Question: I have created a form using form region which takes user input using VSTO outlook C#.
The button which opens this form is located near Message button as shown in the image :

I want this button in my custom ribbon (eg. MY DESK -> Service Desk) that I already developed
Is it possible to move this button to the ribbon that I want?
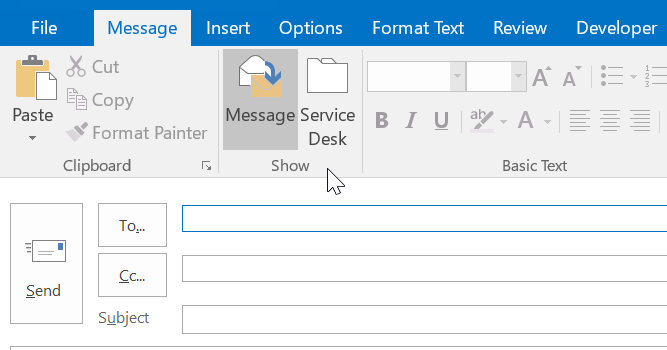
Answer: Thank you @Eugene, your answer gave me hint to solve my problem
First I open new mail with code :
'''
Application oApp = Globals.ThisAddIn.Application;
NameSpace oNs = oApp.GetNamespace("MAPI");
MAPIFolder oInbox = oNs.GetDefaultFolder(OlDefaultFolders.olFolderInbox);
Items oItems = oInbox.Items;
MailItem oForm = oItems.Add("IPM.Note");
oForm.Display(false);
'''
And then instead of "GetInspector" I used "ActiveInspector()" and set it with my class name
'"oApp.ActiveInspector().SetCurrentFormPage("NameSpace.ClassName");"'
The complete code on button click:
'''
private void btnOpenMailForm_Click(object sender, RibbonControlEventArgs e)
{
Application oApp = Globals.ThisAddIn.Application;
NameSpace oNs = oApp.GetNamespace("MAPI");
MAPIFolder oInbox = oNs.GetDefaultFolder(OlDefaultFolders.olFolderInbox);
Items oItems = oInbox.Items;
MailItem oForm = oItems.Add("IPM.Note");
oForm.Display(false);
oApp.ActiveInspector().SetCurrentFormPage("NameSpace.ClassName");
}
'''
This opens my custom outlook form from the button click of ribbon button.